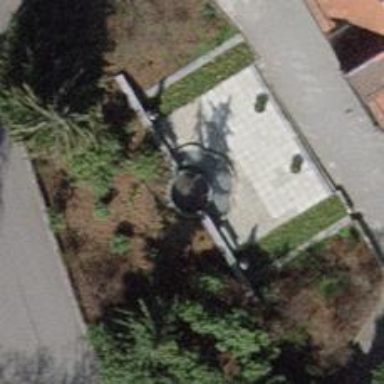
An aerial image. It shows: Decorative fountain.